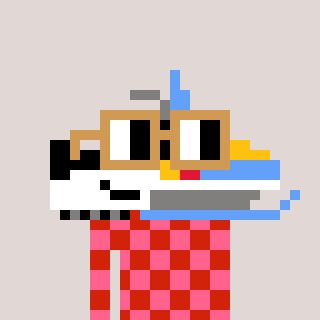
a pixel art character with square brown glasses, a snowmobile-shaped head and a red-colored body on a warm background